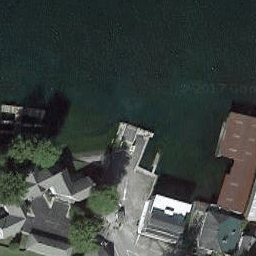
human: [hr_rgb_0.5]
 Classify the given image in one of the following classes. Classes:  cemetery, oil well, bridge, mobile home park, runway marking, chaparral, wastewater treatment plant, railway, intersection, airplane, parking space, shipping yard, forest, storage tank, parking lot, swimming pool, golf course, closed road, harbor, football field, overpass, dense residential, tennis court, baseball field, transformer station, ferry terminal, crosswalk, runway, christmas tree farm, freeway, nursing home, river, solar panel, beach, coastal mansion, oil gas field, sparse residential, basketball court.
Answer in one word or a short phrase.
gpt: ferry terminal